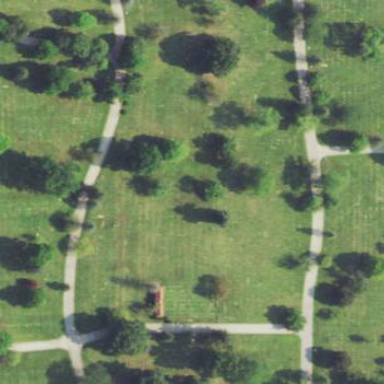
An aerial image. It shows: Cemetery.